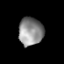
Tissue: prostate
Cell type: Endothelial cells
Senescence score: 0.6881
Nuclear area (px): 668
Mean DAPI intensity: 141.629